Brain MRI, t1w sequence, axial 2D slice.
Patient: age 32, sex F, weight 95 kg, height 1.95 m
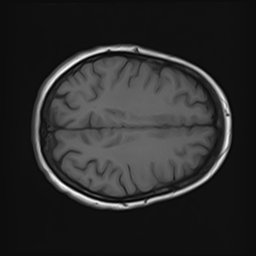